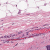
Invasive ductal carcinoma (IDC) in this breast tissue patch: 0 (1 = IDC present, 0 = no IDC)